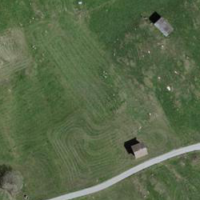
EUNIS habitat code: 24
Species observed at this site:
Primula veris